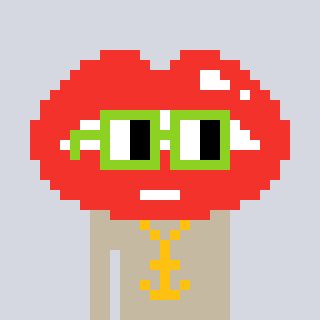
a pixel art character with square light green glasses, a lips-shaped head and a bege-colored body on a cool background